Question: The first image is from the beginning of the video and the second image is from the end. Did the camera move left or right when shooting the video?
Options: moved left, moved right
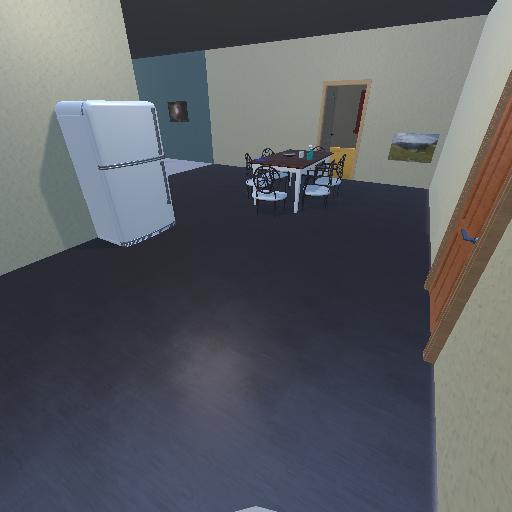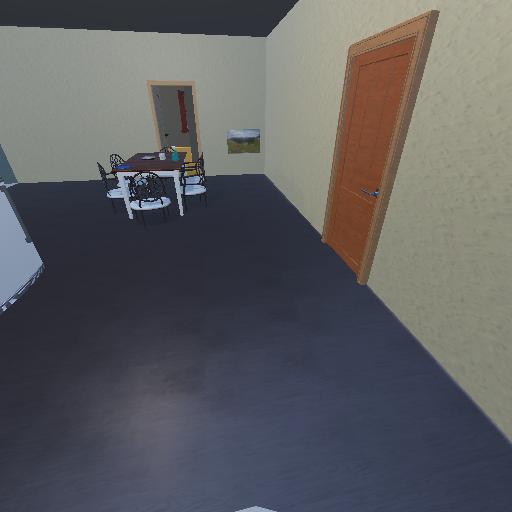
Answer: moved left